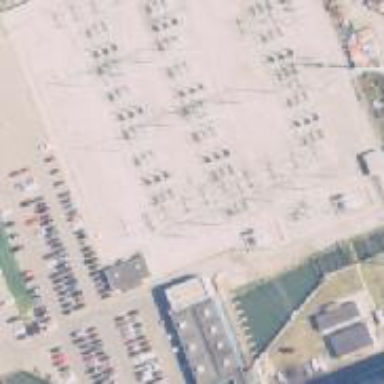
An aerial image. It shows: Switch used for power control.